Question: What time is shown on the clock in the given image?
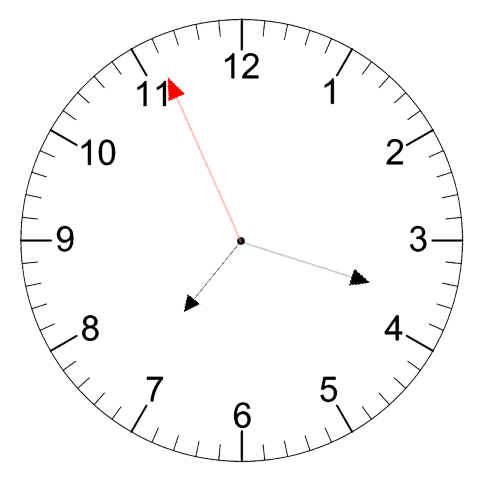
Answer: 07:17:56